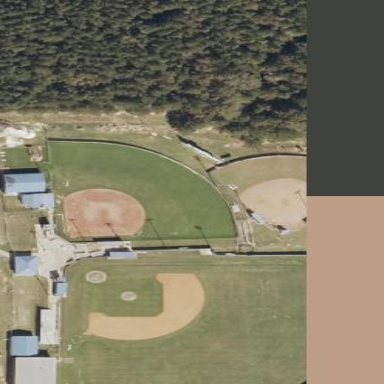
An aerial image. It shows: Baseball pitch for leisure land.